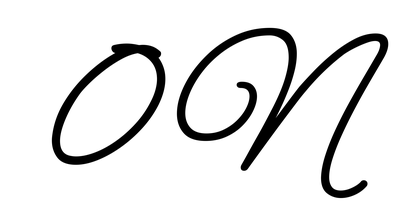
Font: MeowScript-Regular